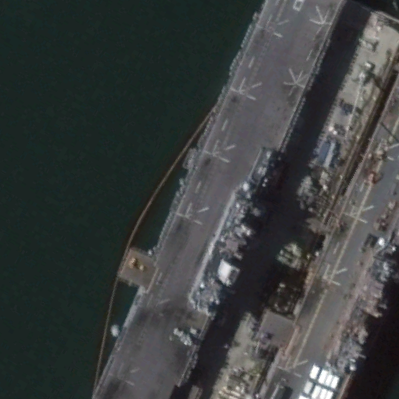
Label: Wasp-class_assault_ship